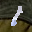
Label: 1